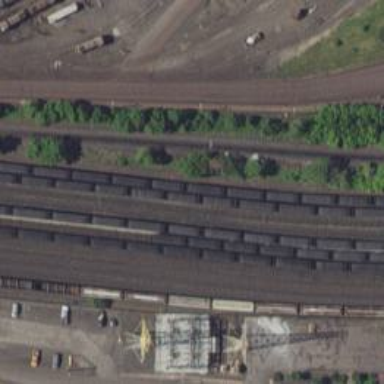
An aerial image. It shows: Rail spur service.